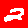
Digit: 2